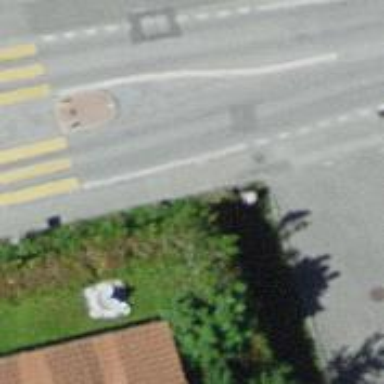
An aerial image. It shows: Sidewalk.